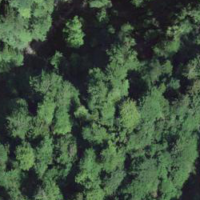
EUNIS habitat code: 43
Species observed at this site:
Aruncus dioicus